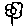
Label: flower